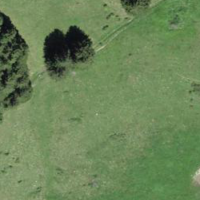
EUNIS habitat code: 24
Species observed at this site:
Stachys recta
Motacilla alba